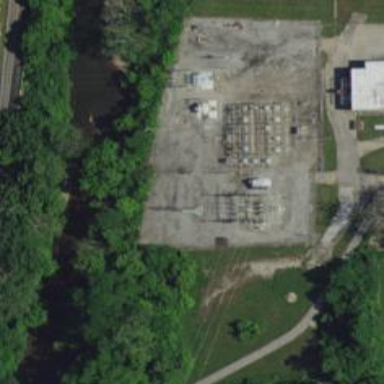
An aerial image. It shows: Outdoor power substation surrounded by fence. The substation is specifically for distribution purposes.